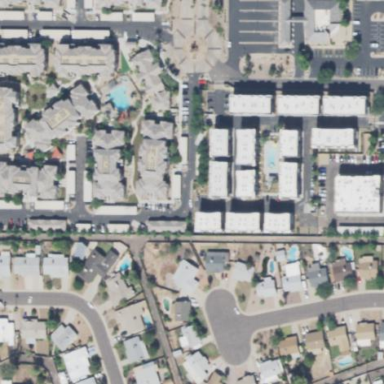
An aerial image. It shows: Residential area with apartments.